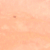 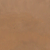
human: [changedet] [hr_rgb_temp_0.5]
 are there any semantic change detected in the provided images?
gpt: Nothing has changed in this area.